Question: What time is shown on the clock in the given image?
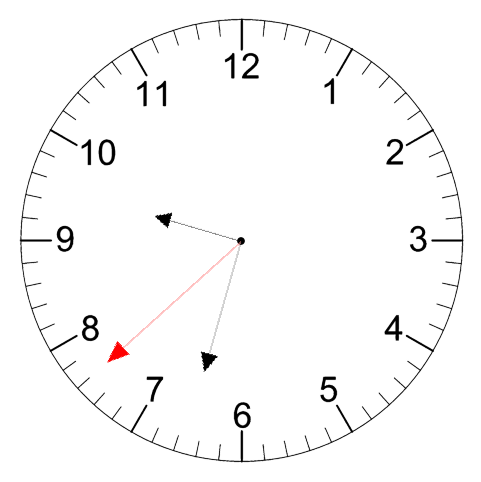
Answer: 09:32:38